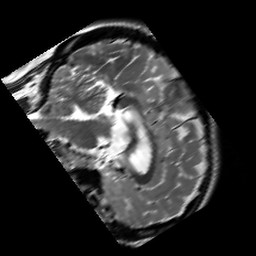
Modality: T2w
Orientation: sagittal
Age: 25
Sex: female
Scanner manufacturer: siemens
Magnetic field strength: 3 T
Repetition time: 7 s
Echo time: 0.09 s